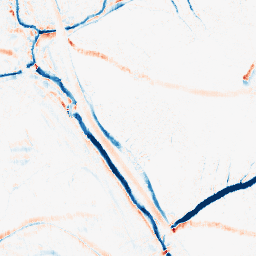
Category: morphological
Decomposition family: morphological_ellipse
Decomposition parameters: operation: average
width: 10
height: 5
Upsampling method: lanczos
Upsampling parameters: scale: 4
Upsampling scale: 4